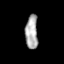
Tissue: prostate
Cell type: Fibroblasts
Senescence score: 0.6869
Nuclear area (px): 414
Mean DAPI intensity: 171.998